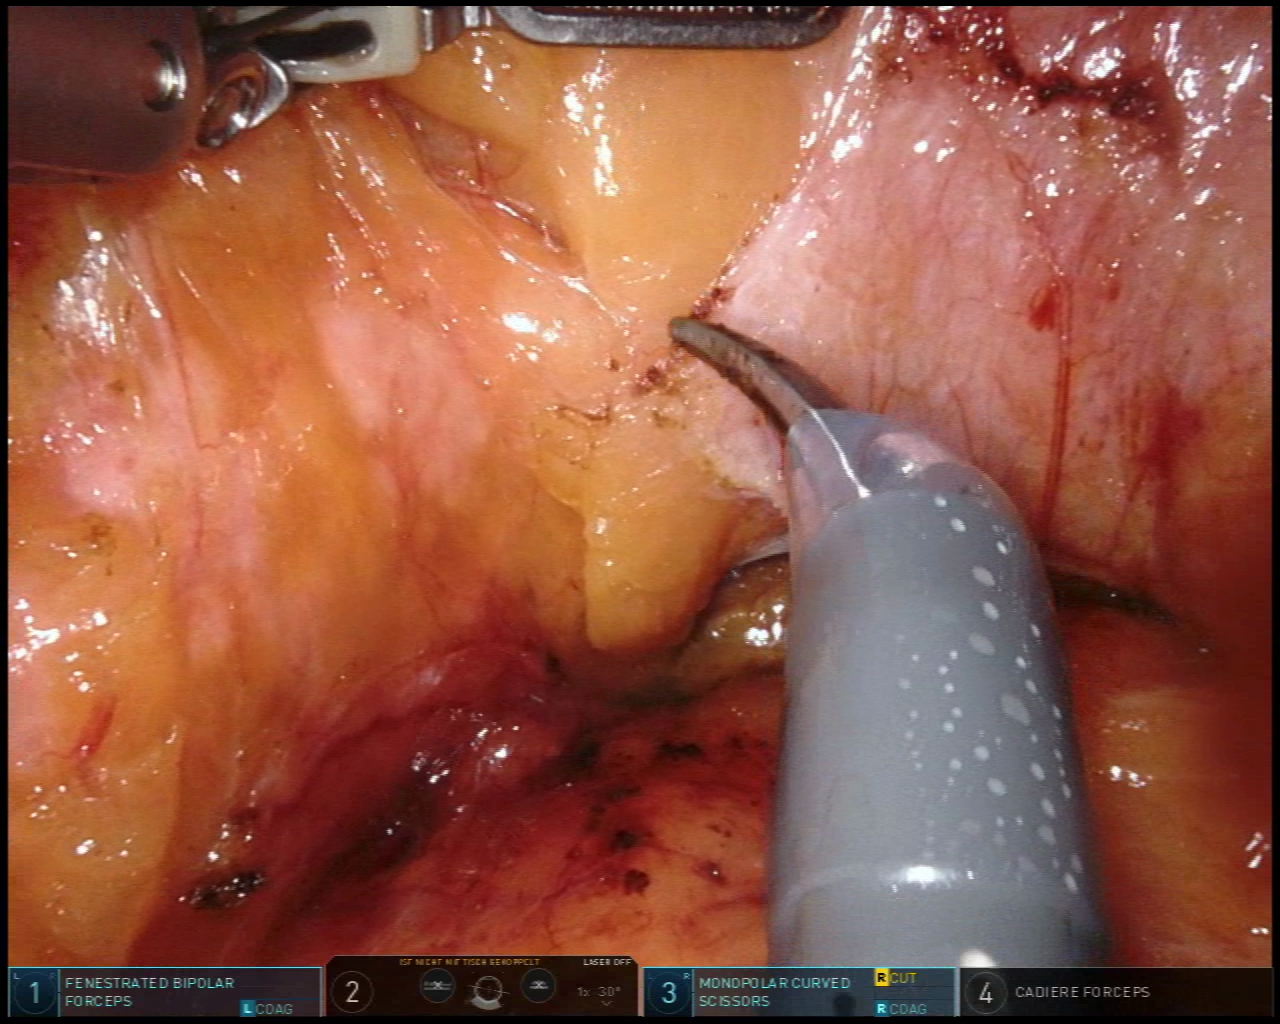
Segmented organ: pancreas
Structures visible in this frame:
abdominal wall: no
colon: no
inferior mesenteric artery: no
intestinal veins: no
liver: no
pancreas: yes
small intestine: no
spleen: yes
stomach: no
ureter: no
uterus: no
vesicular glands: no